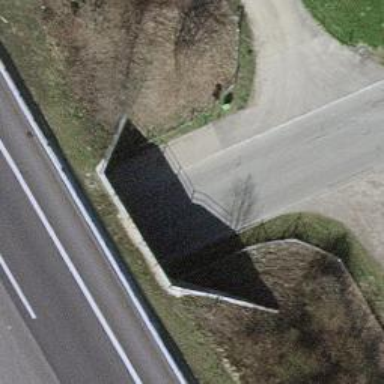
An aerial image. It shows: Tertiary road passing through tunnel.